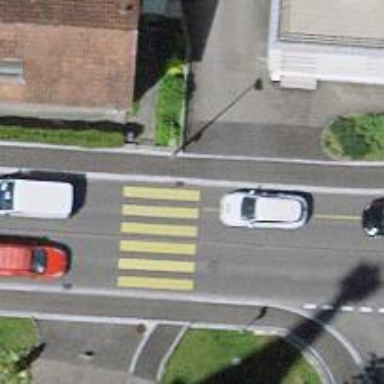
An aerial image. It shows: Zebra crossing on the road.